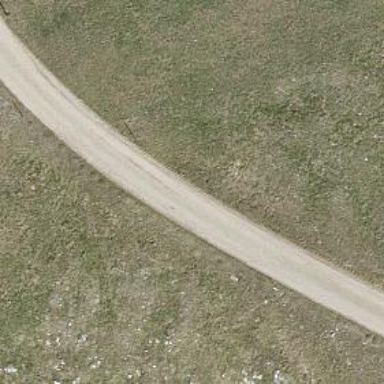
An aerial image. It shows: Unclassified road.